Field crop: maize
Growth stage: 1
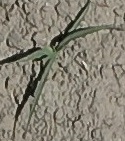
Species: sorghum